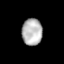
Tissue: lung
Cell type: Epithelial cells
Senescence score: 0.243
Nuclear area (px): 532
Mean DAPI intensity: 182.481